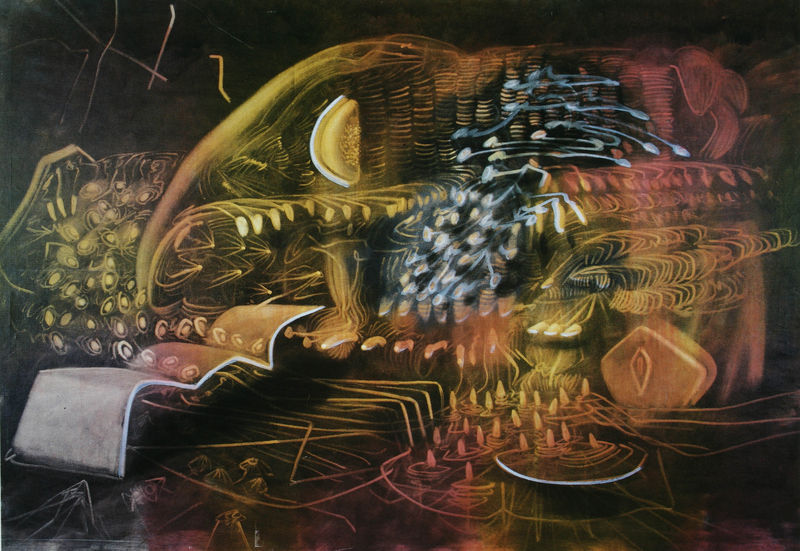
Titel: La coulée automatique, Die automatische Strömung
Künstler: Roberto Matta
Standort: Genf
Institution: Privatsammlung
Schlagwörter: blau, schatten, weiß, gelb, braun, licht, tisch, gras, obst, rot, tuch, halme, spiegelung, blatt, rosa, frucht, früchte, gemüse, kanne, stilleben, stillleben, papier, moderne, getreide, abstrakt, violett, gefaltet, widerschein, korb, striche, zitrone, ähren, erntedank, fruchtscheibe, sgraffitto, teelichter